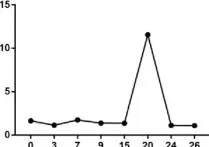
Tumor markers CYFRA21-1.
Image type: pathology (immunostaining)